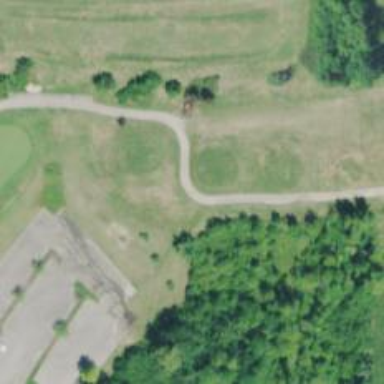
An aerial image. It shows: Service road used as golf cart path.